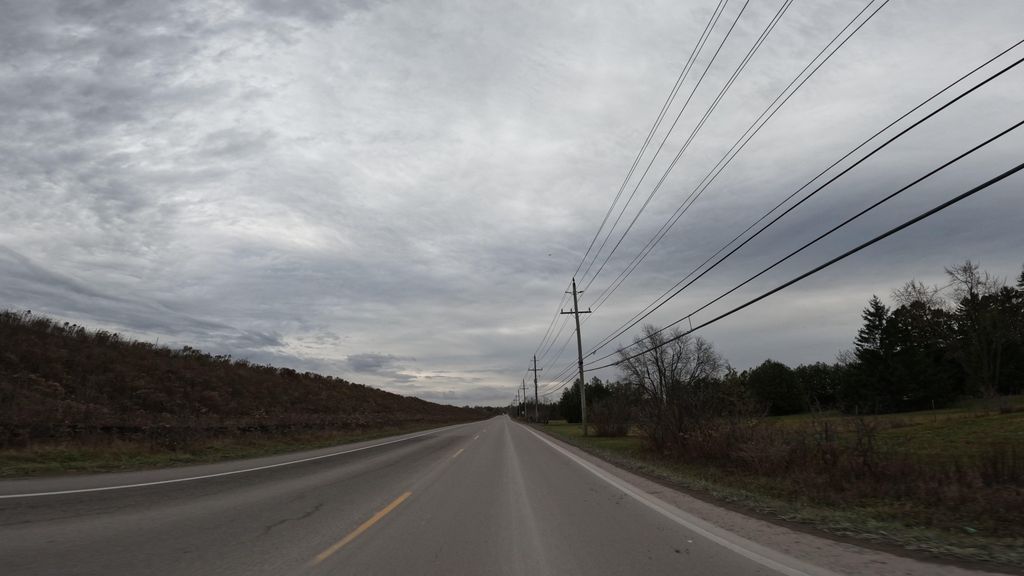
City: hamilton